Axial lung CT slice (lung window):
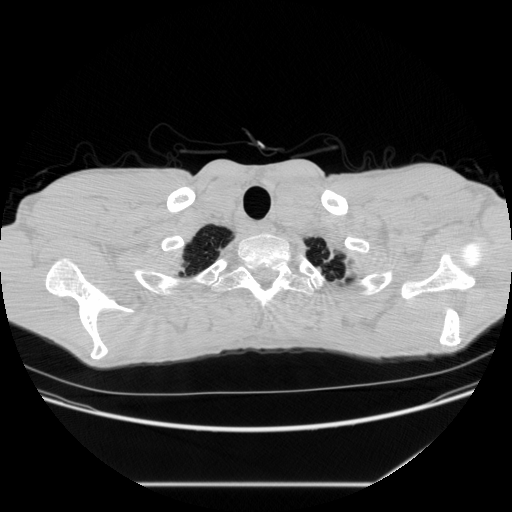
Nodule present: no